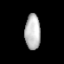
Tissue: lung
Cell type: Epithelial cells
Senescence score: 0.6275
Nuclear area (px): 533
Mean DAPI intensity: 187.614